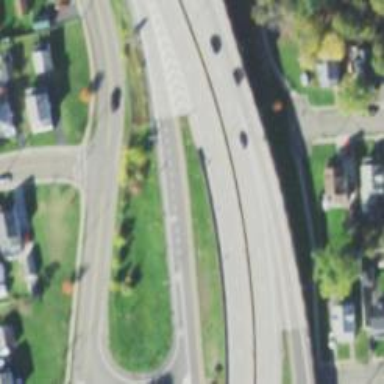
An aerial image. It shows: Primary link highway with asphalt surface.